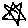
Label: star